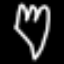
Label: fork